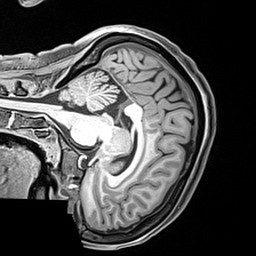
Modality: T1w
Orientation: sagittal
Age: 33
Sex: female
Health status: healthy
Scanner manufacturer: siemens
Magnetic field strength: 3 T
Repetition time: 2.4 s
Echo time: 0.00217 s